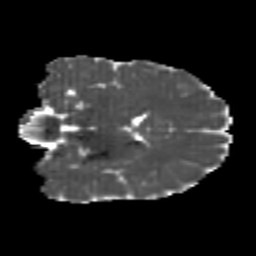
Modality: MD
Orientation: coronal
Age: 22
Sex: female
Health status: healthy
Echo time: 0.074 s